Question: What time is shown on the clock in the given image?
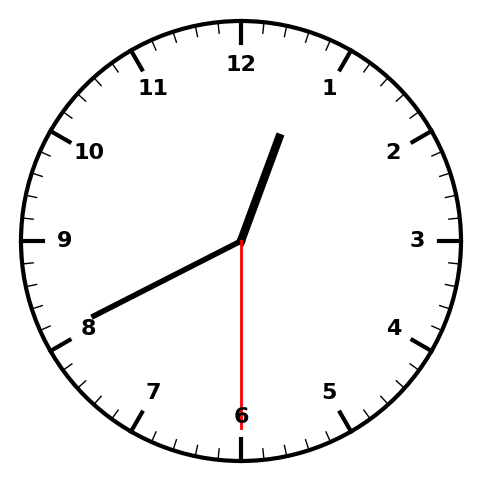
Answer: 12:40:30